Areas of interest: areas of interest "Business office"
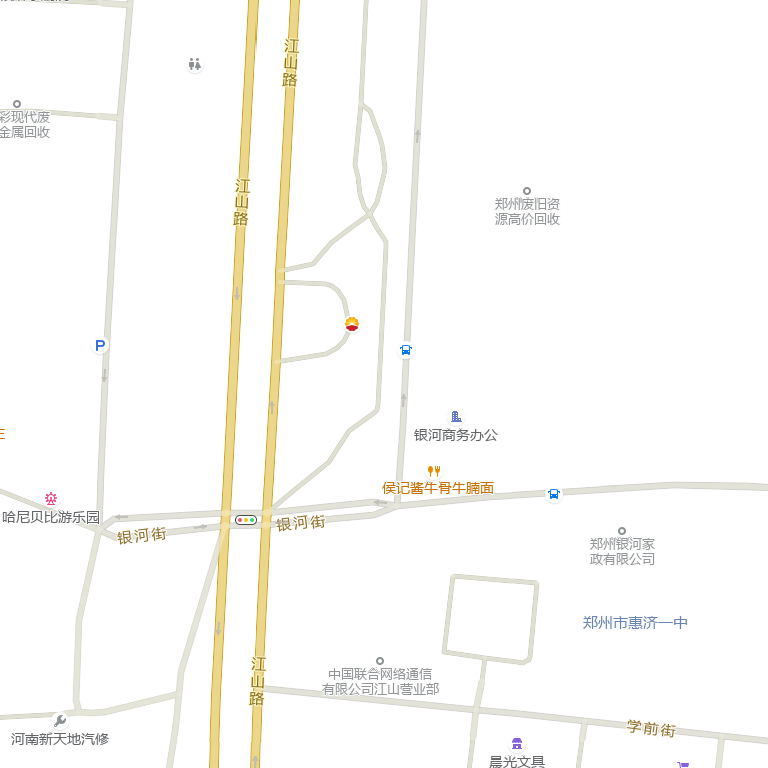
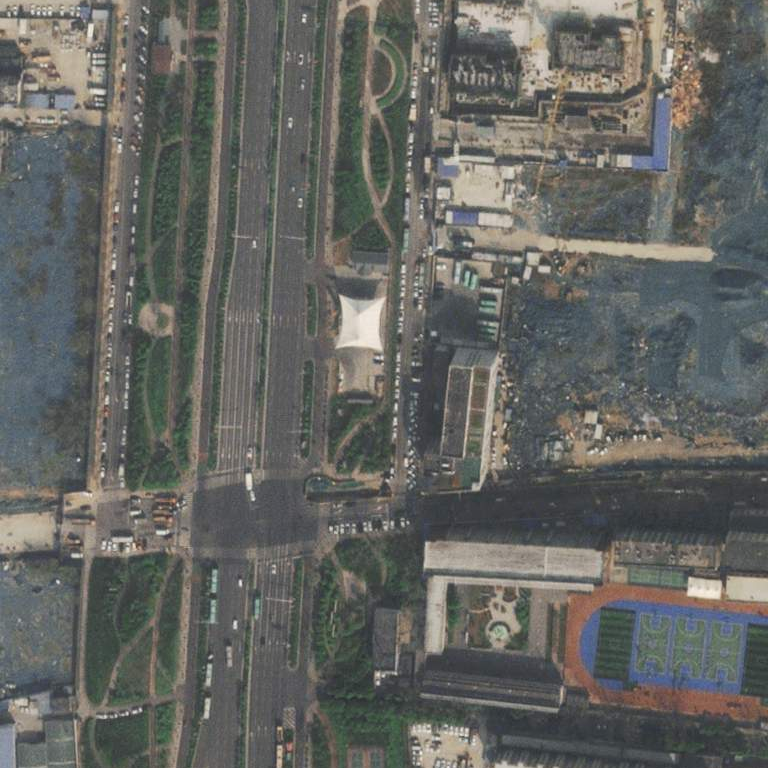